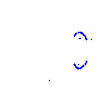
Particle: proton